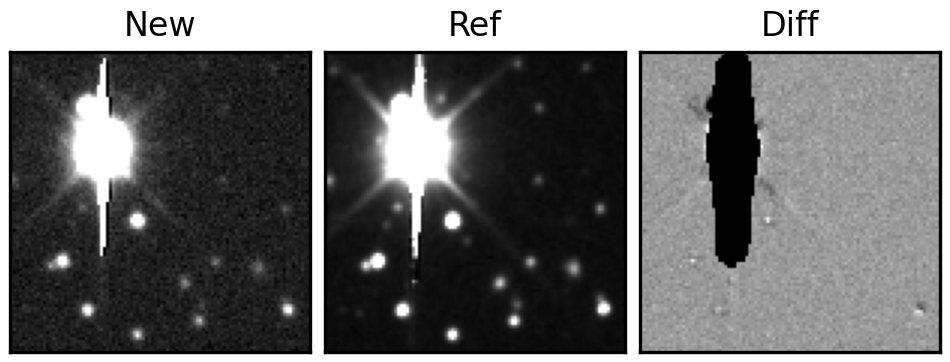
Label: bogus